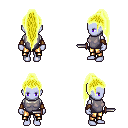
a pixel art fantasy rpg character, female body template, dark elf, purple skin, steel chest armor, gold greaves, gold extra-long topknot hairstyle, cloth bracers, dagger, four views (front, back, left, right), 2x2 character sprite sheet, small pixel art, hard edges, no anti-aliasing